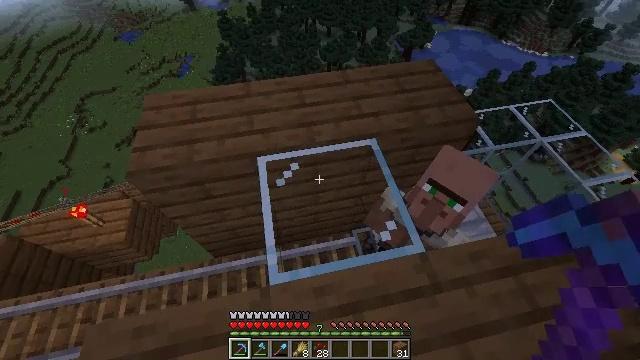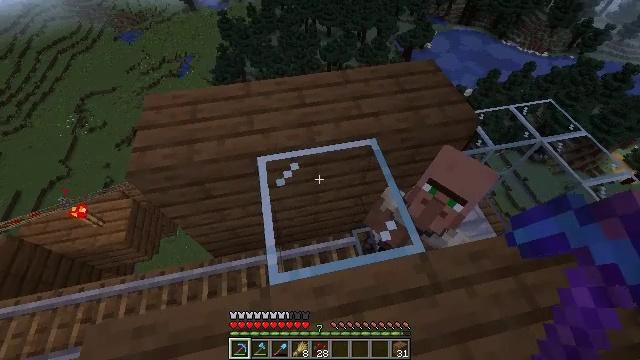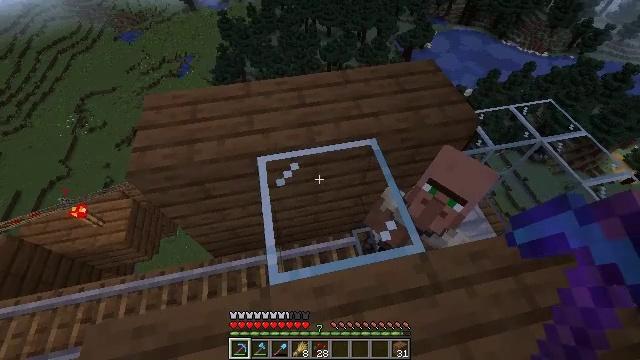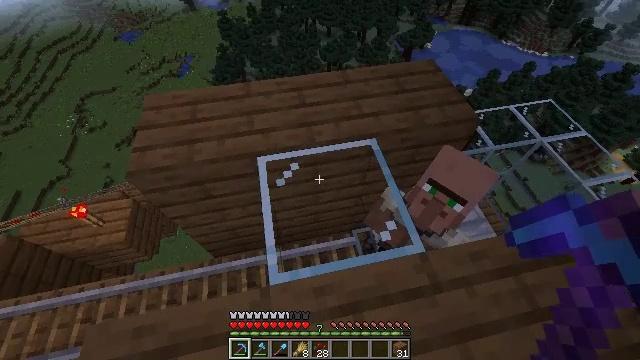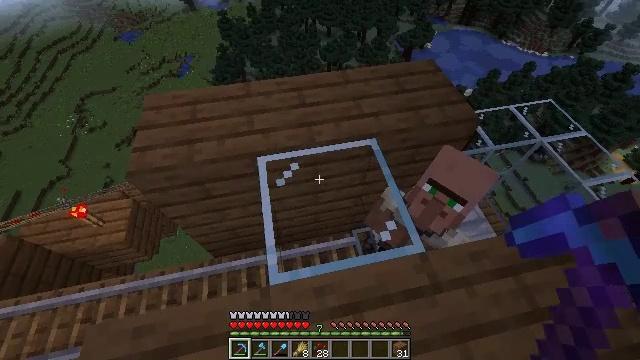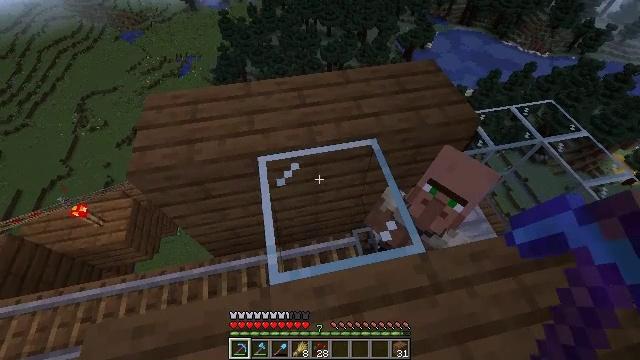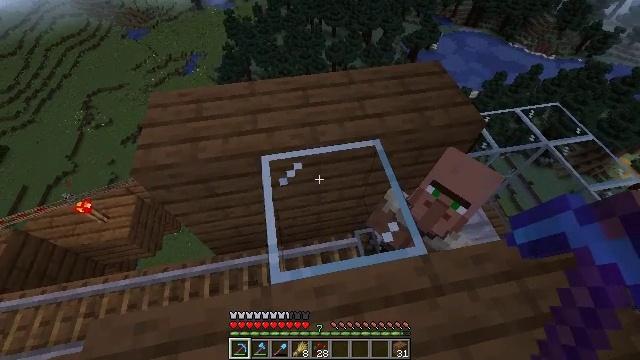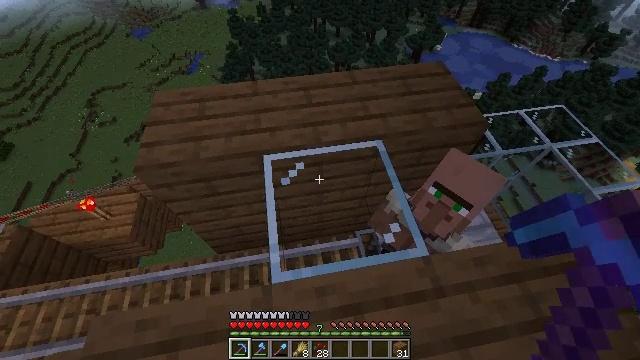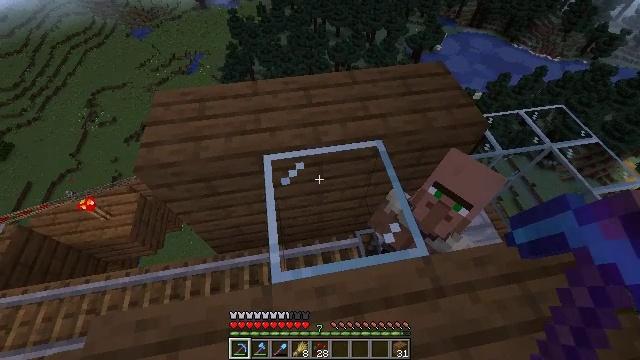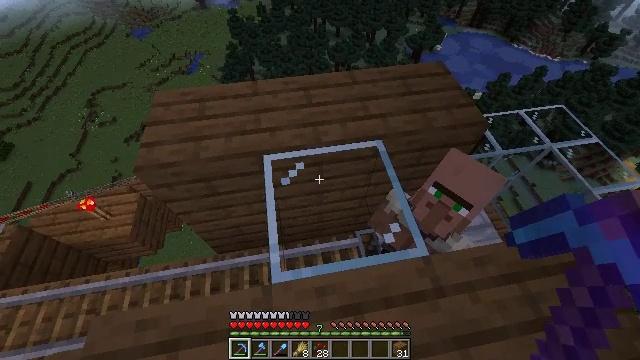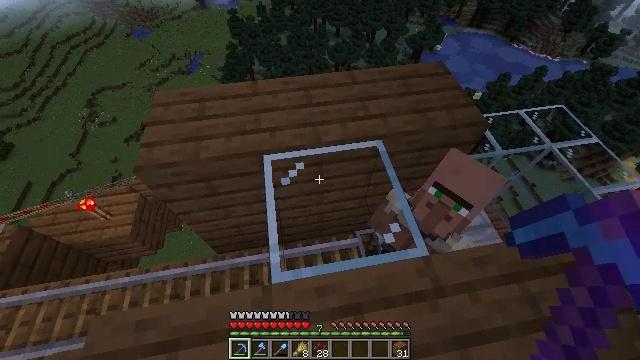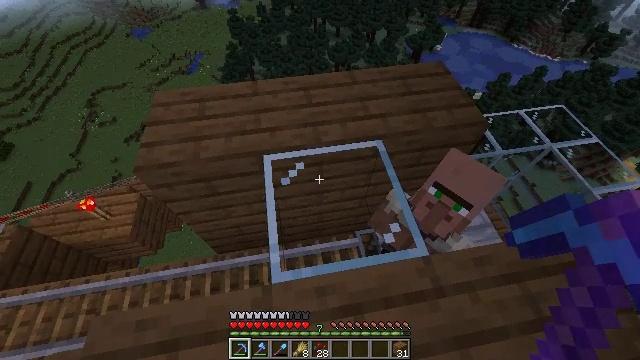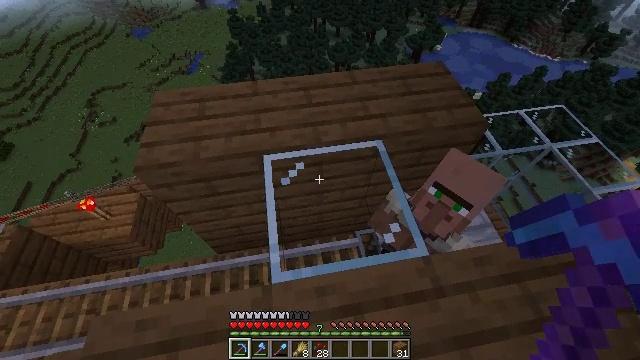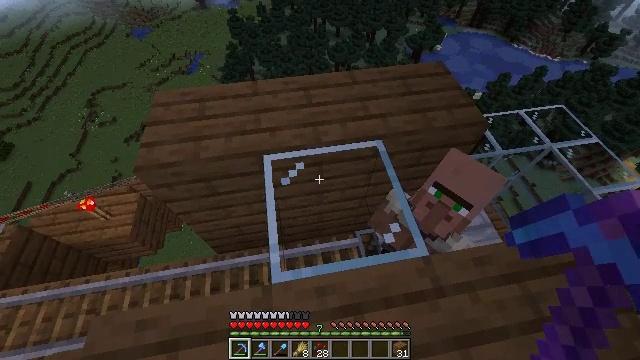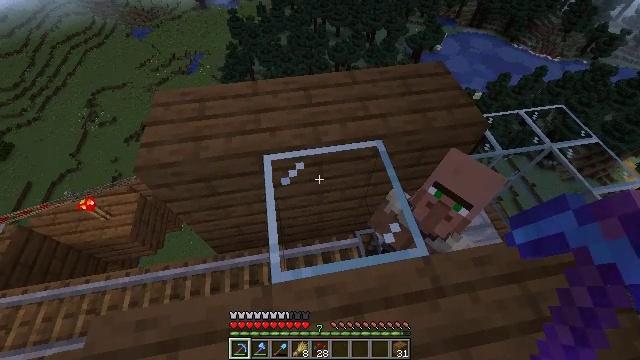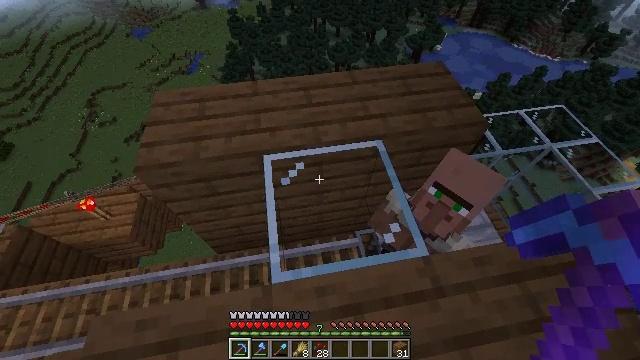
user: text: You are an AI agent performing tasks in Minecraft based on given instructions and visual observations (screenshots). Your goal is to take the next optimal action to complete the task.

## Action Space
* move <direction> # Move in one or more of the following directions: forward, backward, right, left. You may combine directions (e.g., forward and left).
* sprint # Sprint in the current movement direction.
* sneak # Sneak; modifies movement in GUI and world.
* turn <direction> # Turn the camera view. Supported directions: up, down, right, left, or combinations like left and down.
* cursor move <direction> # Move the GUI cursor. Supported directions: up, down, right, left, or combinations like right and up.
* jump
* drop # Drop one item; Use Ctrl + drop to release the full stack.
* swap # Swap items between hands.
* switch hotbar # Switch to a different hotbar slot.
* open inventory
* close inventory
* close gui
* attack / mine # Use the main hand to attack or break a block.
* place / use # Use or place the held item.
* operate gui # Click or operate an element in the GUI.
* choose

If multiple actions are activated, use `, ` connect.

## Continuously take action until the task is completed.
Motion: motion action
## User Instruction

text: Destroy the glass.
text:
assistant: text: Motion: no_op
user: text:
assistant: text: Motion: no_op
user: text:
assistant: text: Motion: no_op
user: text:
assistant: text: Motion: no_op
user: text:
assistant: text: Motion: no_op
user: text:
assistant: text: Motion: turn left
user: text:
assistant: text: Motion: no_op
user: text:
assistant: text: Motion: no_op
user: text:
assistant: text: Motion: no_op
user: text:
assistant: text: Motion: no_op
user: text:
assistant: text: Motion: no_op
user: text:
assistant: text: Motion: no_op
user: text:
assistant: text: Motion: no_op
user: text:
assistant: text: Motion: no_op
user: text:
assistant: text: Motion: no_op
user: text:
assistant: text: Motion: no_op
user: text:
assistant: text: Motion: no_op
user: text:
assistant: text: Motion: no_op
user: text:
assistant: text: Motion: no_op
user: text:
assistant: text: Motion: no_op
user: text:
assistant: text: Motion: no_op
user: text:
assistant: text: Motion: no_op
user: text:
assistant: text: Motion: no_op
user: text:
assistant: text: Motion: turn left
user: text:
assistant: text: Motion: turn left
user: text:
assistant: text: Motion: turn left
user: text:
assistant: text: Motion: turn left
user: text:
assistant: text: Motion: no_op
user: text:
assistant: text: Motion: no_op
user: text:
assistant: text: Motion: no_op